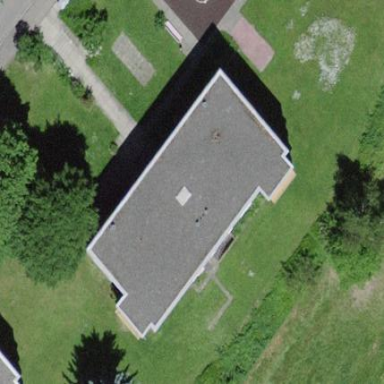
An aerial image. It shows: Flat-roofed apartment building.